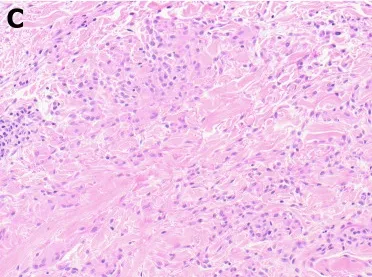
Medium and high-power views showing diffuse infiltration of histiocytes in the dermal collagens, forming granulomas consistent with granulomas annulare (C, D; 20x, 40x).
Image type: pathology (h&e)